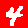
Digit: 4